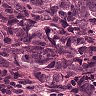
Metastatic tissue present: yes